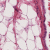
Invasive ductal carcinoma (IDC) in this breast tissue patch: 0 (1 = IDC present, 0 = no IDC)